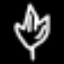
Label: leaf